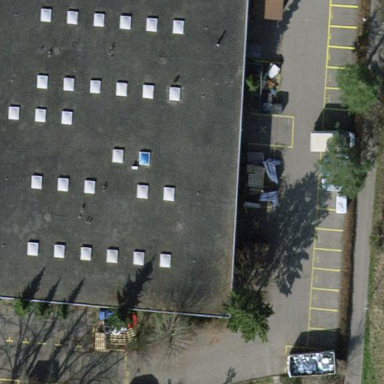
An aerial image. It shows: Industrial building.